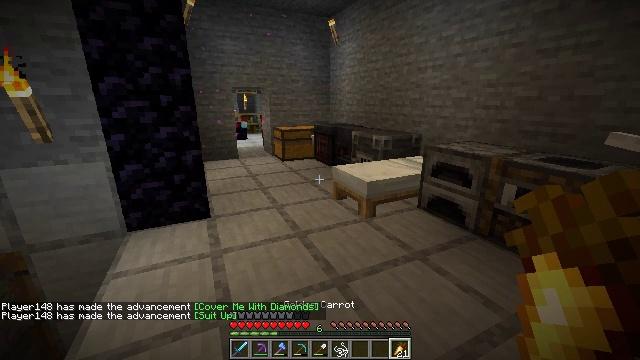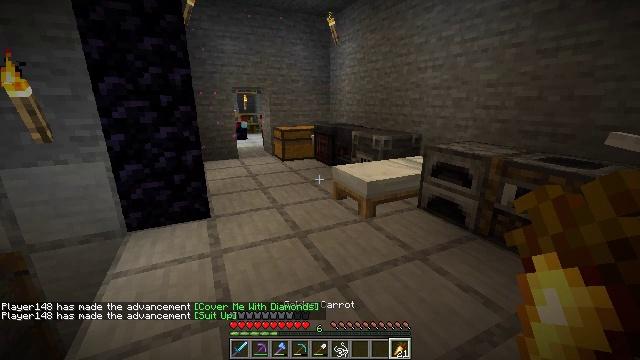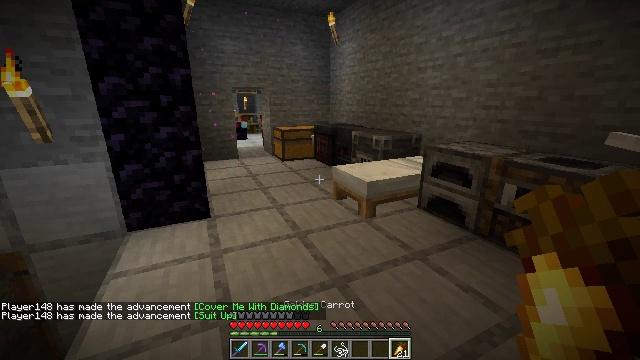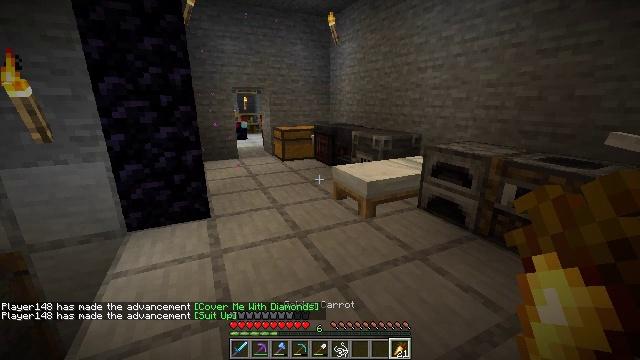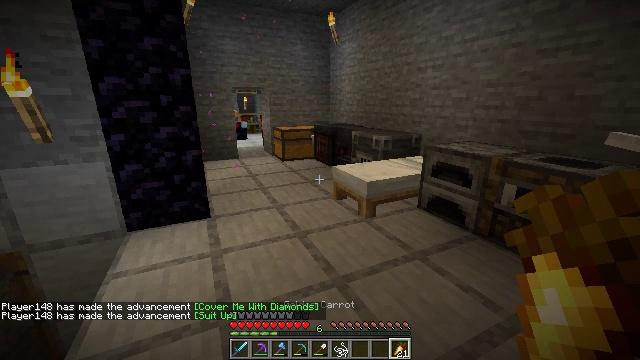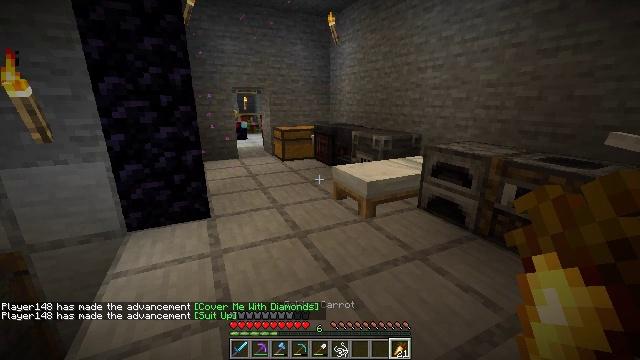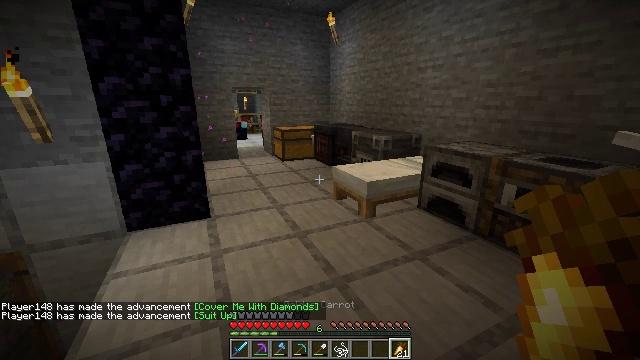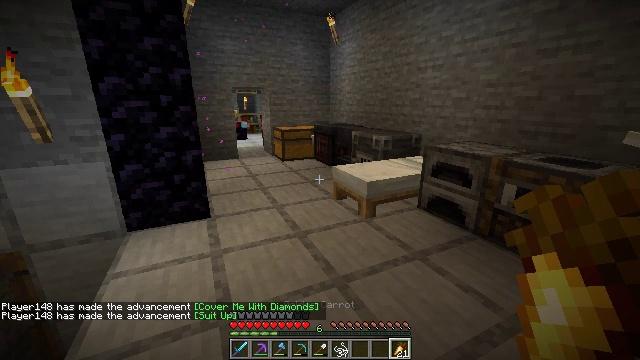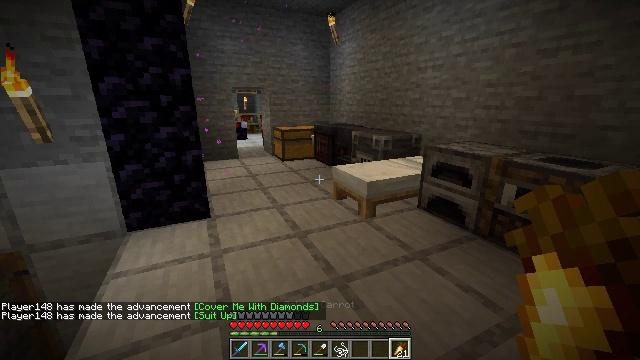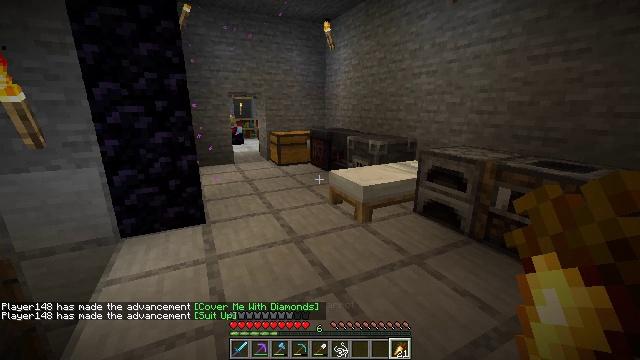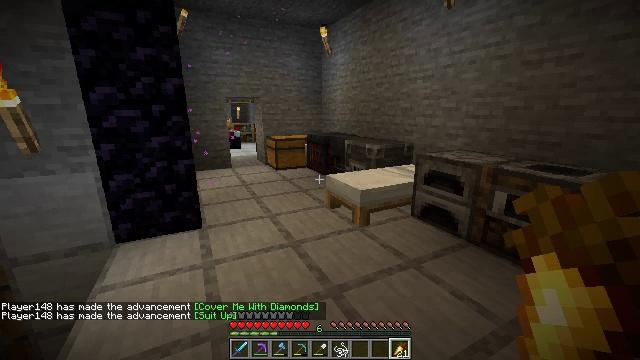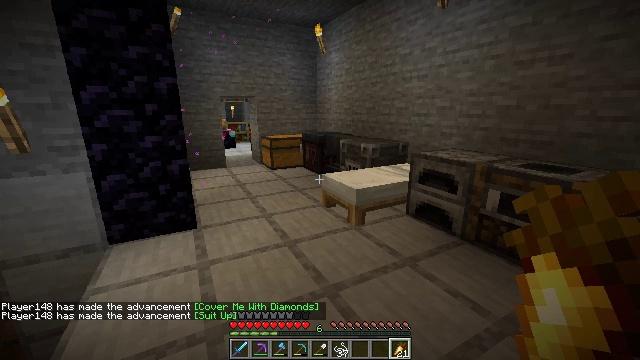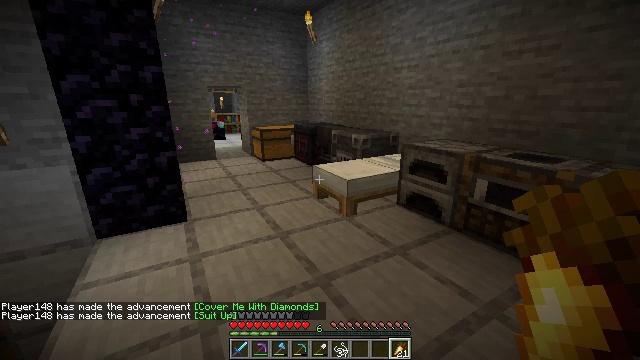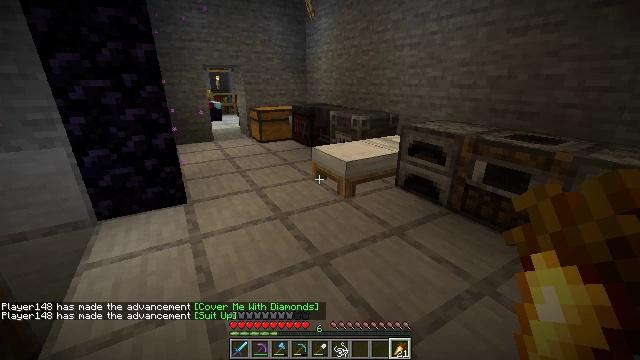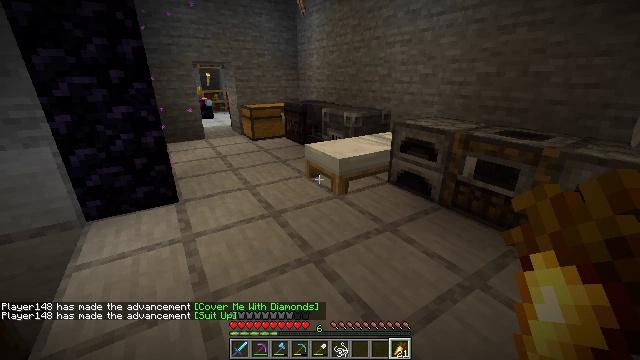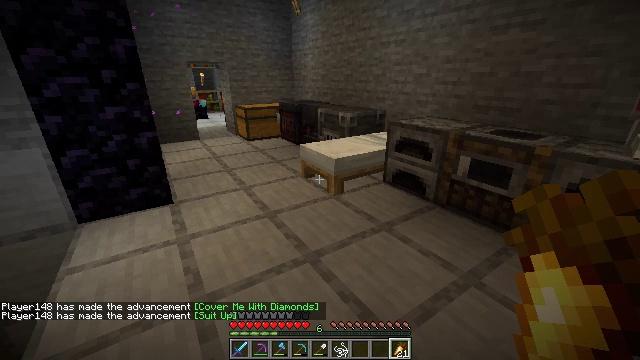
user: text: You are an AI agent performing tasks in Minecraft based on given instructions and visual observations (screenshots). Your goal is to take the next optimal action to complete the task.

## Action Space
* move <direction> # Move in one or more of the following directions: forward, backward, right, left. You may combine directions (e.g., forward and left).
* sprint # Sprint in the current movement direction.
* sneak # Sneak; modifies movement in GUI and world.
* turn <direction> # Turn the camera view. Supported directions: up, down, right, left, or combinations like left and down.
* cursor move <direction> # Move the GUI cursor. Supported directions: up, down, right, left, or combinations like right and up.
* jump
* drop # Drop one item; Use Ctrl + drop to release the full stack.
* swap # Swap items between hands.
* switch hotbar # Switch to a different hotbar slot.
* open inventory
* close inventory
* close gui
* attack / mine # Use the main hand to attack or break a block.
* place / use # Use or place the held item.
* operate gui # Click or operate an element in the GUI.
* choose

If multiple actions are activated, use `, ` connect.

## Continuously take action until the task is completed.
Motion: motion action
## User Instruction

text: Craft a smooth stone.
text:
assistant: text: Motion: no_op
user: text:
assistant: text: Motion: no_op
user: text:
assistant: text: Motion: no_op
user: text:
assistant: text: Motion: no_op
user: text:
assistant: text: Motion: no_op
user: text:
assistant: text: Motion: no_op
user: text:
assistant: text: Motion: no_op
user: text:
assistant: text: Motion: no_op
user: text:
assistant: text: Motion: turn up
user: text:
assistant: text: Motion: no_op
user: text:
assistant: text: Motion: turn right
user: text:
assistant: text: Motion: turn right and down
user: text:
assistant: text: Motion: turn down
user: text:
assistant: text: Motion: turn right
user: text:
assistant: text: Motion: turn right
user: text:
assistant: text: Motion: no_op
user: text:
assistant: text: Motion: no_op
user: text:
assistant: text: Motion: no_op
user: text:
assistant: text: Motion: no_op
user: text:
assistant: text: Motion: no_op
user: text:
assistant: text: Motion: no_op
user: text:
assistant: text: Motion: no_op
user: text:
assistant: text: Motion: no_op
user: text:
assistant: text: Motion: no_op
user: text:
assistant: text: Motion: no_op
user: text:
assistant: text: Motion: no_op
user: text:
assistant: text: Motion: no_op
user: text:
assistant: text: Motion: no_op
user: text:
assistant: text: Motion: no_op
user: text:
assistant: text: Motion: no_op